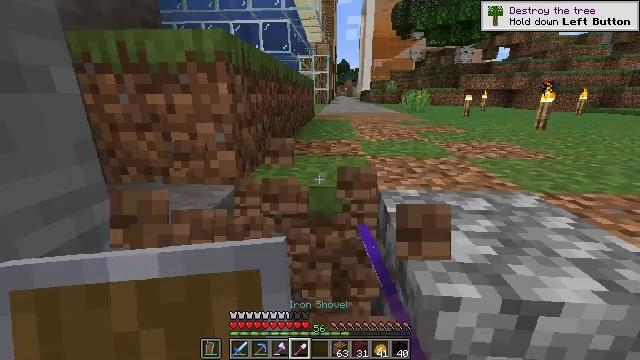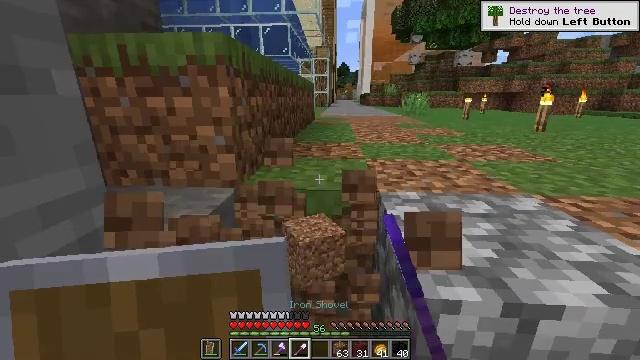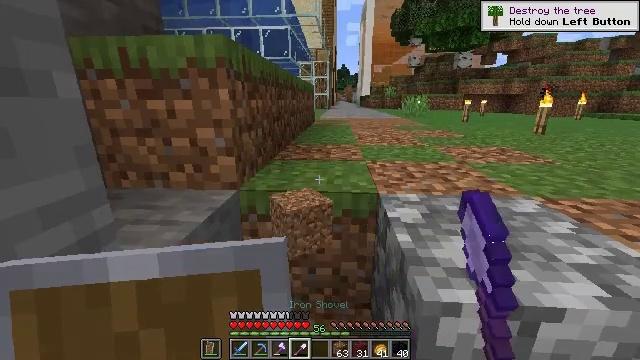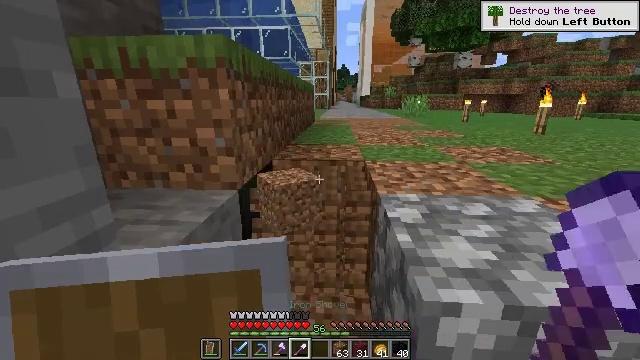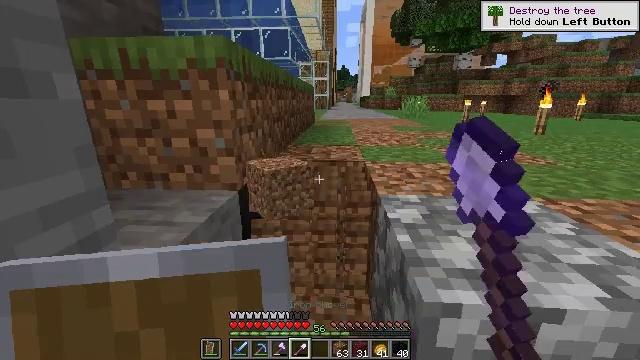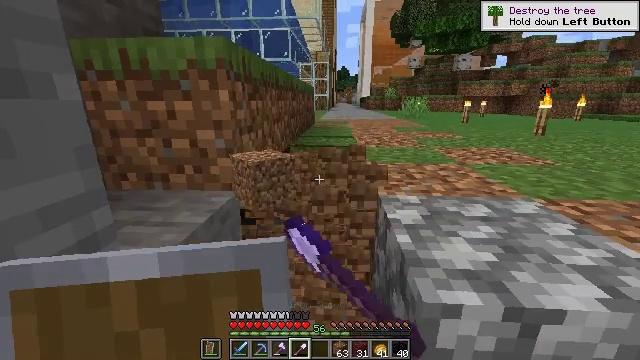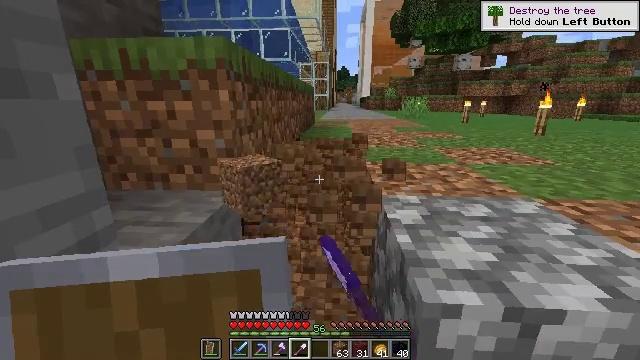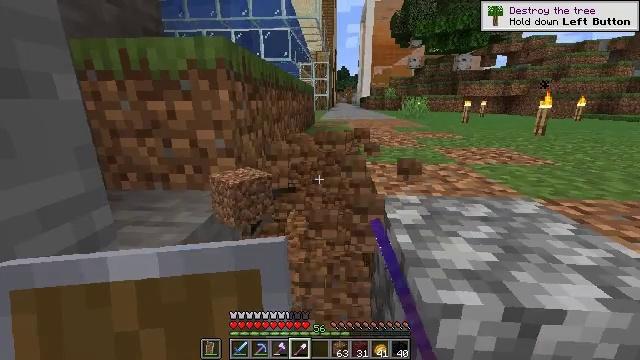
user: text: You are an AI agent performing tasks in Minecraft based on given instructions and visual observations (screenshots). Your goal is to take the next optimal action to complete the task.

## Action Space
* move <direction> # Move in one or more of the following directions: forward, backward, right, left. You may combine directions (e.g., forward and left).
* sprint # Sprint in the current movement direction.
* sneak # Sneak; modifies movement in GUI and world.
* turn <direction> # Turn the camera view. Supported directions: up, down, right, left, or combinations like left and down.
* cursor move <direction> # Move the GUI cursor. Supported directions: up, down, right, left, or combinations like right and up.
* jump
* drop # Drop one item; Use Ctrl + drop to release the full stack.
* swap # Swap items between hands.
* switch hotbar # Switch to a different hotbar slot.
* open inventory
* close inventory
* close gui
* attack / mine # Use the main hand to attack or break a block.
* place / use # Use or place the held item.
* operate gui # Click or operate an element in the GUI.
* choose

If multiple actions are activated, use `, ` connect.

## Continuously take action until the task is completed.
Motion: motion action
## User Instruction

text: Collect the grass block using a shovel.
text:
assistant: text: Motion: no_op
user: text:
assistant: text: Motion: no_op
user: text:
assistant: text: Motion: attack / mine
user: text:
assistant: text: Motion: attack / mine
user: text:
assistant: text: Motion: attack / mine
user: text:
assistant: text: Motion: attack / mine
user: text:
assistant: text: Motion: attack / mine
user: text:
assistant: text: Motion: attack / mine